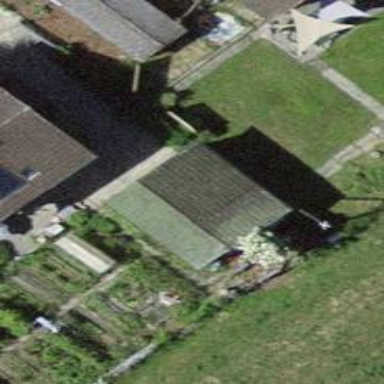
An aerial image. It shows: Garage building.